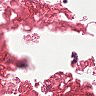
Metastatic tissue present: no